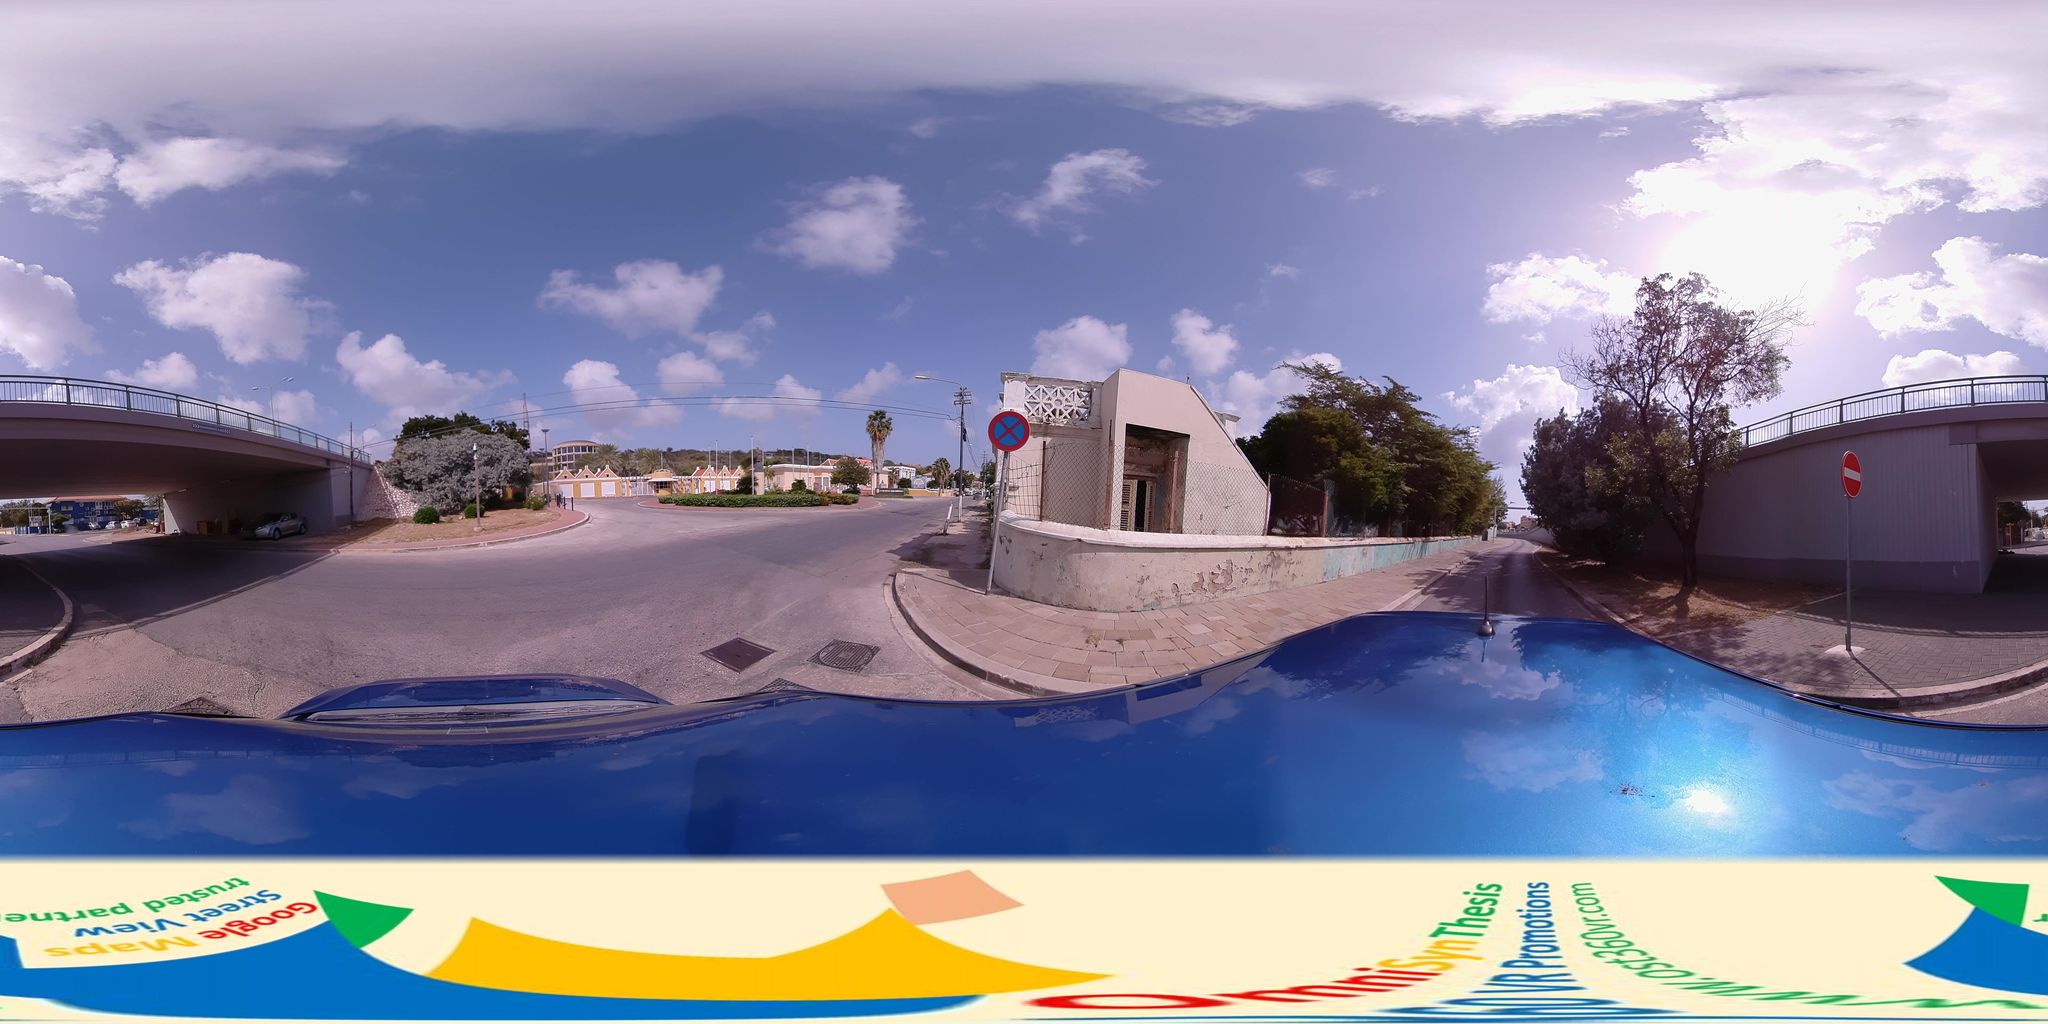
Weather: clear
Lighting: day
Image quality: slightly poor
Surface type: cycling surface
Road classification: residential
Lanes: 2
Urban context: suburban or peri-urban
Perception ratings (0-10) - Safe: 0.82, Lively: 1.84, Beautiful: 6.96, Boring: 1.28, Depressing: 8.46, Wealthy: 5.02